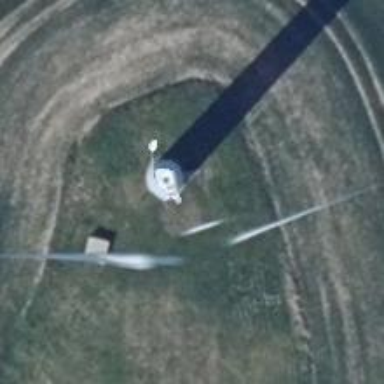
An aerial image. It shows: Vestas wind generator.